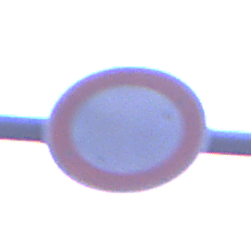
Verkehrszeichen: VerbotFahrzeugeAllerArt
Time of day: Night
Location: Outdoor (Suburban)
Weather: PartlyCloudy
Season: NotSpecified
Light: Artificial